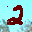
Label: 2